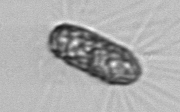
Label: Corethron_hystrix